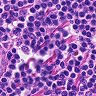
Metastatic tissue present: no